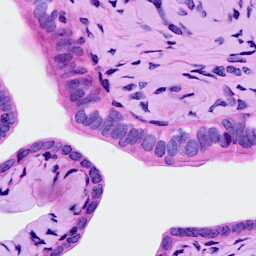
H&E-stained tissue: Ovarian